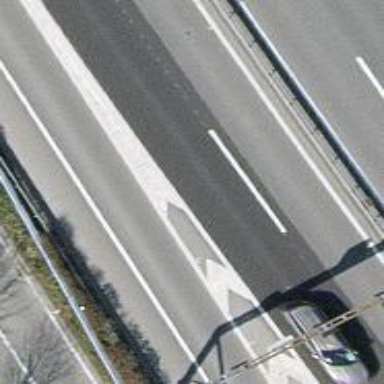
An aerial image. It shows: Motorway link.